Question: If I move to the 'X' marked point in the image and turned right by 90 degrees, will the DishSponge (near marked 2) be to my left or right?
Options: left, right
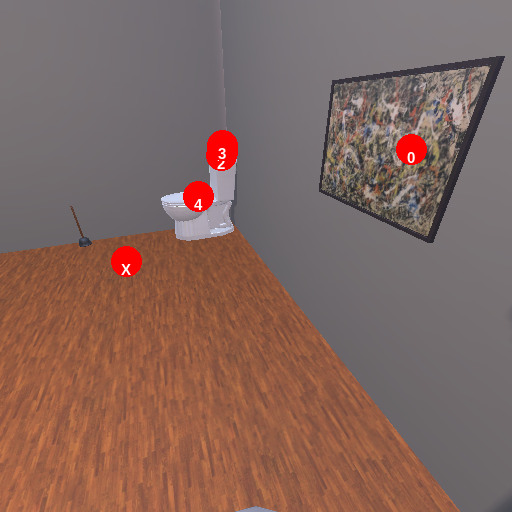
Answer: left